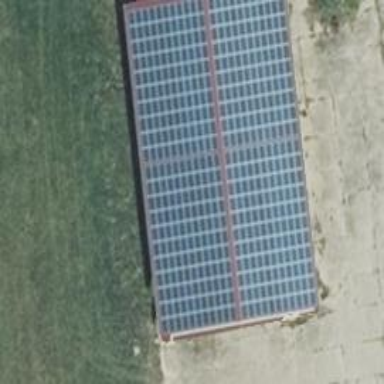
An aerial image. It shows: Solar photovoltaic panel generator.